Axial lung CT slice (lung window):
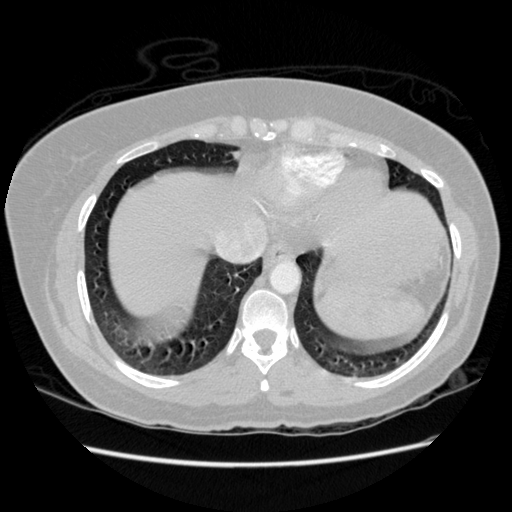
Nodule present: no